Question: I'm (obviously) new to Symfony/Sonata, I have a problem where Sonata admin is wrapping my date choice onto 3 lines.
php:
'''
$form = $this->createFormBuilder($statsForm)
->add('startDate', 'date', array('years' => range(2015, date('Y')), 'format' => 'y-M-d', 'widget' => 'choice'))
->add('endDate', 'date', array('years' => range(2015, date('Y')), 'format' => 'y-M-d', 'widget' => 'choice'))
->getForm();
'''
twig:
'''
{{ form_start(form) }}
<div class="col-md-3">
{{ form_widget(form) }}
</div>
{{ form_end(form) }}
'''
screen:

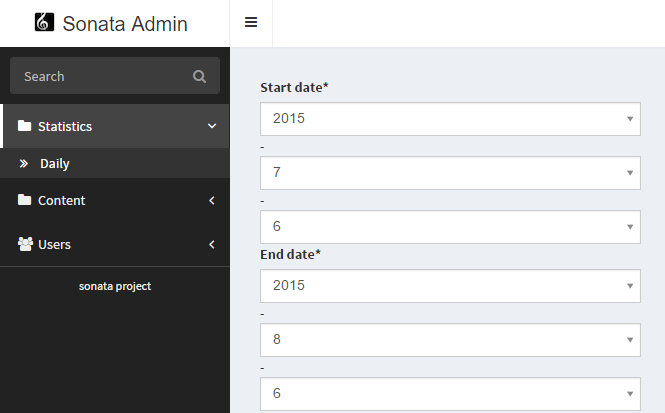
Answer: In your case you have to choose the 'sonata_type_date_picker' type in your form:
'''
$datagridMapper
->add('startDate', 'sonata_type_date_picker')
->add('endDate', 'sonata_type_date_picker')
;
'''
The documentation reference:
<URL>